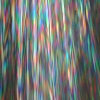
Label: sunburn